Question: I have an Index Match Match question that I have not been able to find the answer for in researching. Although the solution may actually might be different than an Index Match Match formula - I'm open to try something more efficient than my current workaround.
I have one worksheet with data from my company on it. We sell a Product (let's call it Coke Zero) and we track the weeks that we put a promotion on and how much profit we make by selling it to the retailer. For example a promotion for Coke Zero starts the first week of Jan and ends 3 weeks later and we make a gross profit of $100 each week the promotion runs. I then have an external database with sales data formatted on a weekly basis to tell me how many units of Coke Zero I sold in each week. My internal data has thousands of lines like this with dozens of products, however the promotions are consolidated on one single row regardless of if it runs for more than one week, making matching up to the external database difficult. I need to create a lookup for what our Gross Profit was for each week of the promotion.
I have attached an example image of the workbook + two data sheets of what I've tried to do, summarised below.
On the Internal Data Sheet I've created additional columns to the right with all of the weeks listed that the promotion is on for, and concatenated them with the Product Code to be able to match week by week to the data in the External data sheet. Then my lookup basically checks every column one after another until it finds one where the concatenate of Week_Product Code concatenate matches.

My current solution technically works but my final formula is really slow and cumbersome given the data can be anywhere from 10K-200K lines when looking at multiple retailers. I was hoping to find a more efficient formula to complete the lookup.
Current solution on the External Data Sheet Column E:
'''
=IF(ISNUMBER(MATCH(D2,'Internal Data'!$E:$E,0)),INDEX('Internal Data'!$D:$D,MATCH(D2,'Internal Data'!$E:$E,0)),
IF(ISNUMBER(MATCH(D2,'Internal Data'!$F:$F,0)),INDEX('Internal Data'!$D:$D,MATCH(D2,'Internal Data'!$F:$F,0)),
IF(ISNUMBER(MATCH(D2,'Internal Data'!$G:$G,0)),INDEX('Internal Data'!$D:$D,MATCH(D2,'Internal Data'!$G:$G,0)),
"0")))
'''
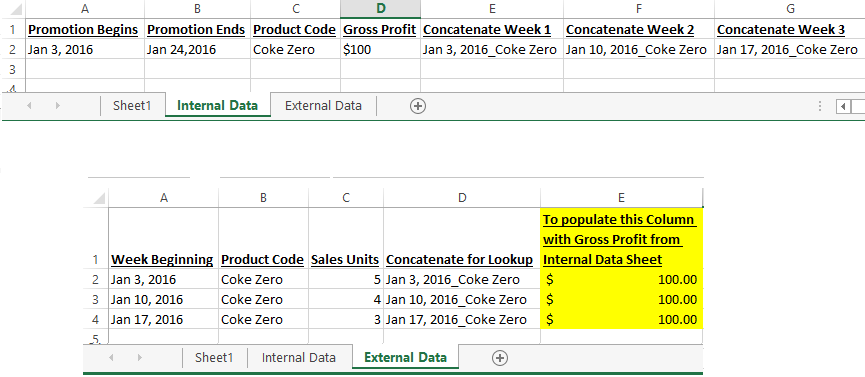
Answer: I got 'SUMPRODUCT' to work using this formula in 'J2':
'''
=SUMPRODUCT(--($B$2:$D$3=H2)*--($E$2:$E$3=I2)*$F$2:$F$3)
'''
, you don't need those concatenated lookup columns:
<URL>
Well, that was fun.